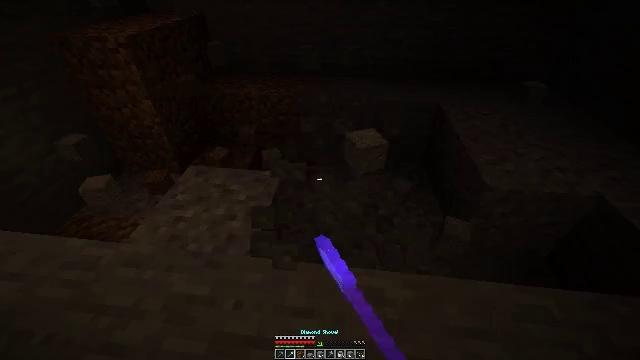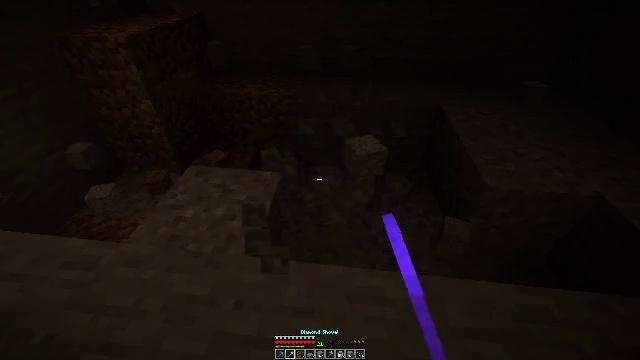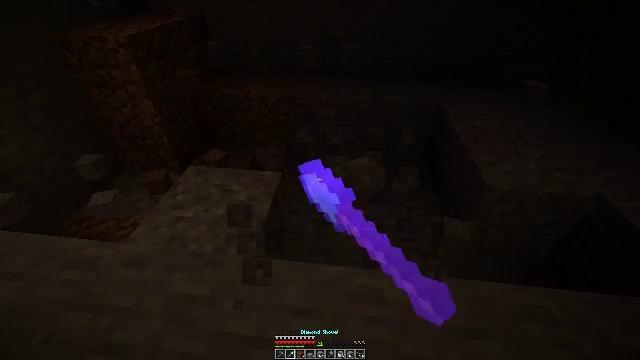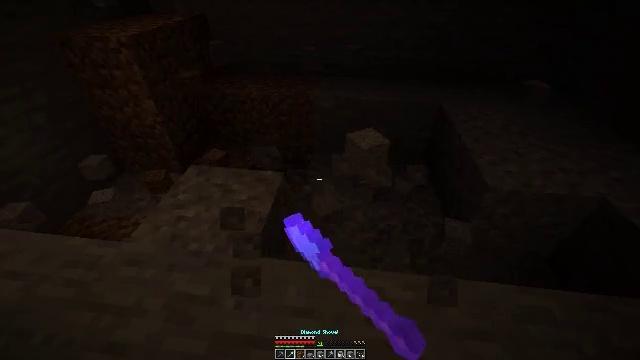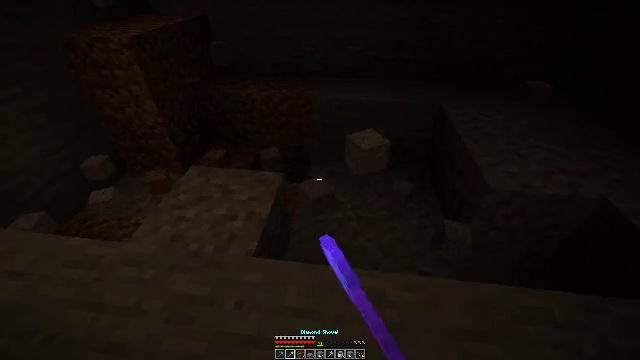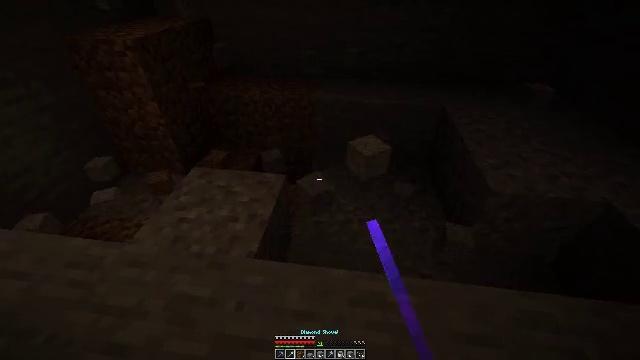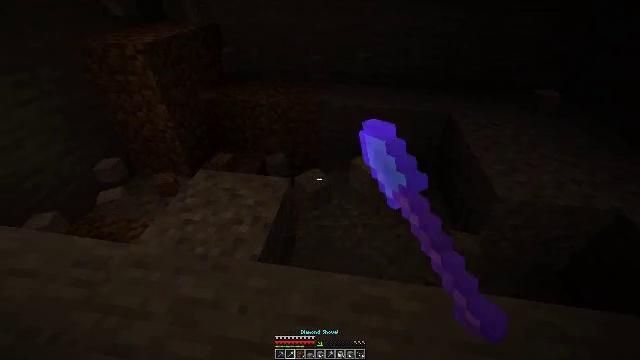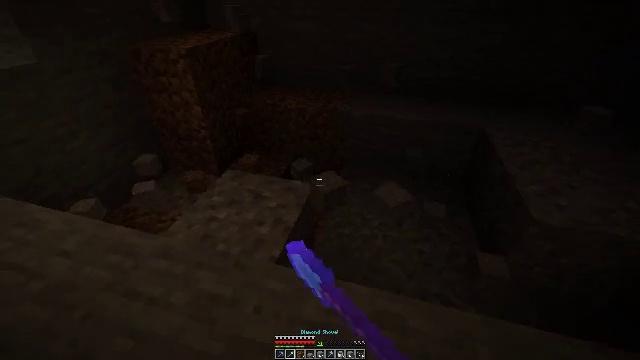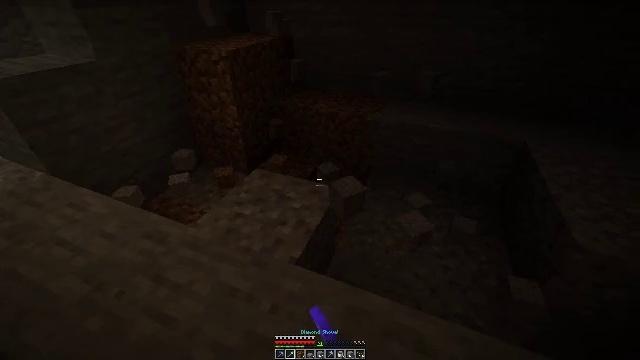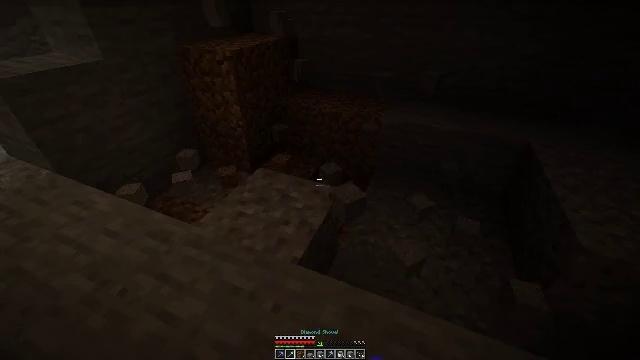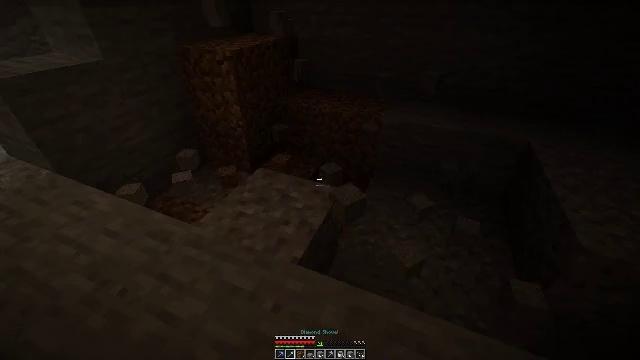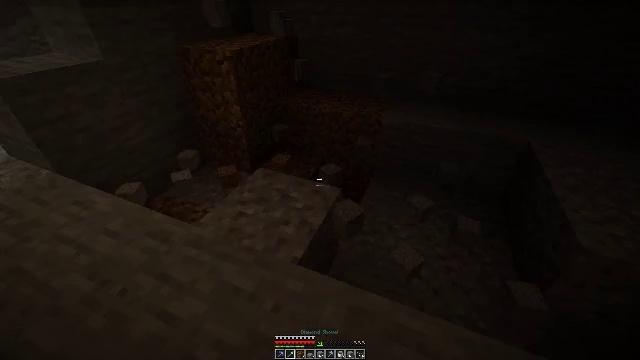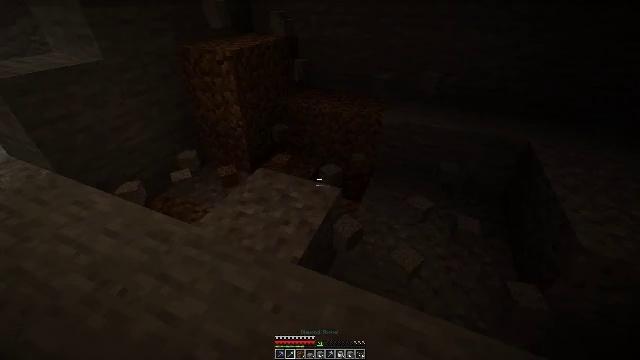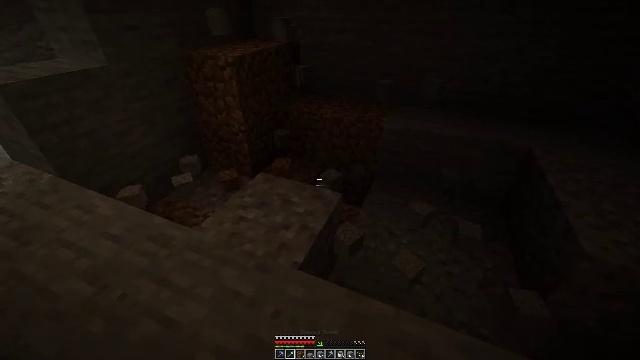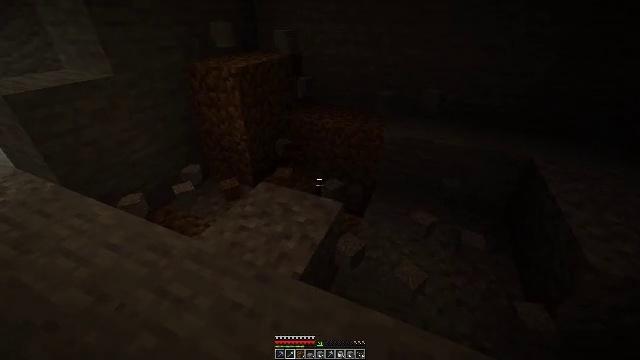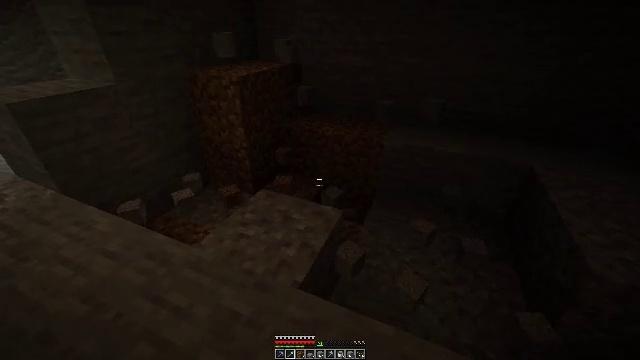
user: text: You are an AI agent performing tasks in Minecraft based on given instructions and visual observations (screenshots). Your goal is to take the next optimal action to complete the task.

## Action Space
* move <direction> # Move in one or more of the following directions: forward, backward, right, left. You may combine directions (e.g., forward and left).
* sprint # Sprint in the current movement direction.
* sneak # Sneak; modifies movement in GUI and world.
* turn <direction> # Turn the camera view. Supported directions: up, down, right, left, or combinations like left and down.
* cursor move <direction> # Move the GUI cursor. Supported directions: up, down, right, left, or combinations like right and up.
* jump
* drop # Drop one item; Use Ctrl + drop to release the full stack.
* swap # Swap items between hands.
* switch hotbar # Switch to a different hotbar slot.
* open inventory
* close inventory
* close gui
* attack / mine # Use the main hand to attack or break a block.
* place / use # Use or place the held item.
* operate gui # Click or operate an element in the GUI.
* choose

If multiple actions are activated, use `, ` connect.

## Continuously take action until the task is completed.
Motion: motion action
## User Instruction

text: Collect gravel for your inventory.
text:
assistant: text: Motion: attack / mine
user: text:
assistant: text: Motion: attack / mine
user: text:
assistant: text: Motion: attack / mine
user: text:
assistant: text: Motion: attack / mine
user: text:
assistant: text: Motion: attack / mine
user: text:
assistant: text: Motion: turn left, attack / mine
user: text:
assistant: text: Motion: turn left and up, attack / mine
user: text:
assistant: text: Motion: turn left, attack / mine
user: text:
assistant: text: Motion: attack / mine
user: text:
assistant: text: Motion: attack / mine
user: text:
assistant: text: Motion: attack / mine
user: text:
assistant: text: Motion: attack / mine
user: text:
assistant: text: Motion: turn up, attack / mine
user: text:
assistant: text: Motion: turn up, attack / mine
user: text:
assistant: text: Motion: turn up, attack / mine
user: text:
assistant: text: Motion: attack / mine
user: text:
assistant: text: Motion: turn left and down, attack / mine
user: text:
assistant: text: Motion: turn left and down, attack / mine
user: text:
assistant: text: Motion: attack / mine
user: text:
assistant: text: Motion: attack / mine
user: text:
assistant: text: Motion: turn up, attack / mine
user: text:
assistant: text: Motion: attack / mine